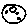
Label: moon